Interaction volume radius: 10 \u00c5
Interaction volume height: 20 \u00c5
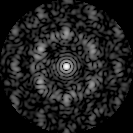
Disorder parameter: 0.6902